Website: apple
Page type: address-validator
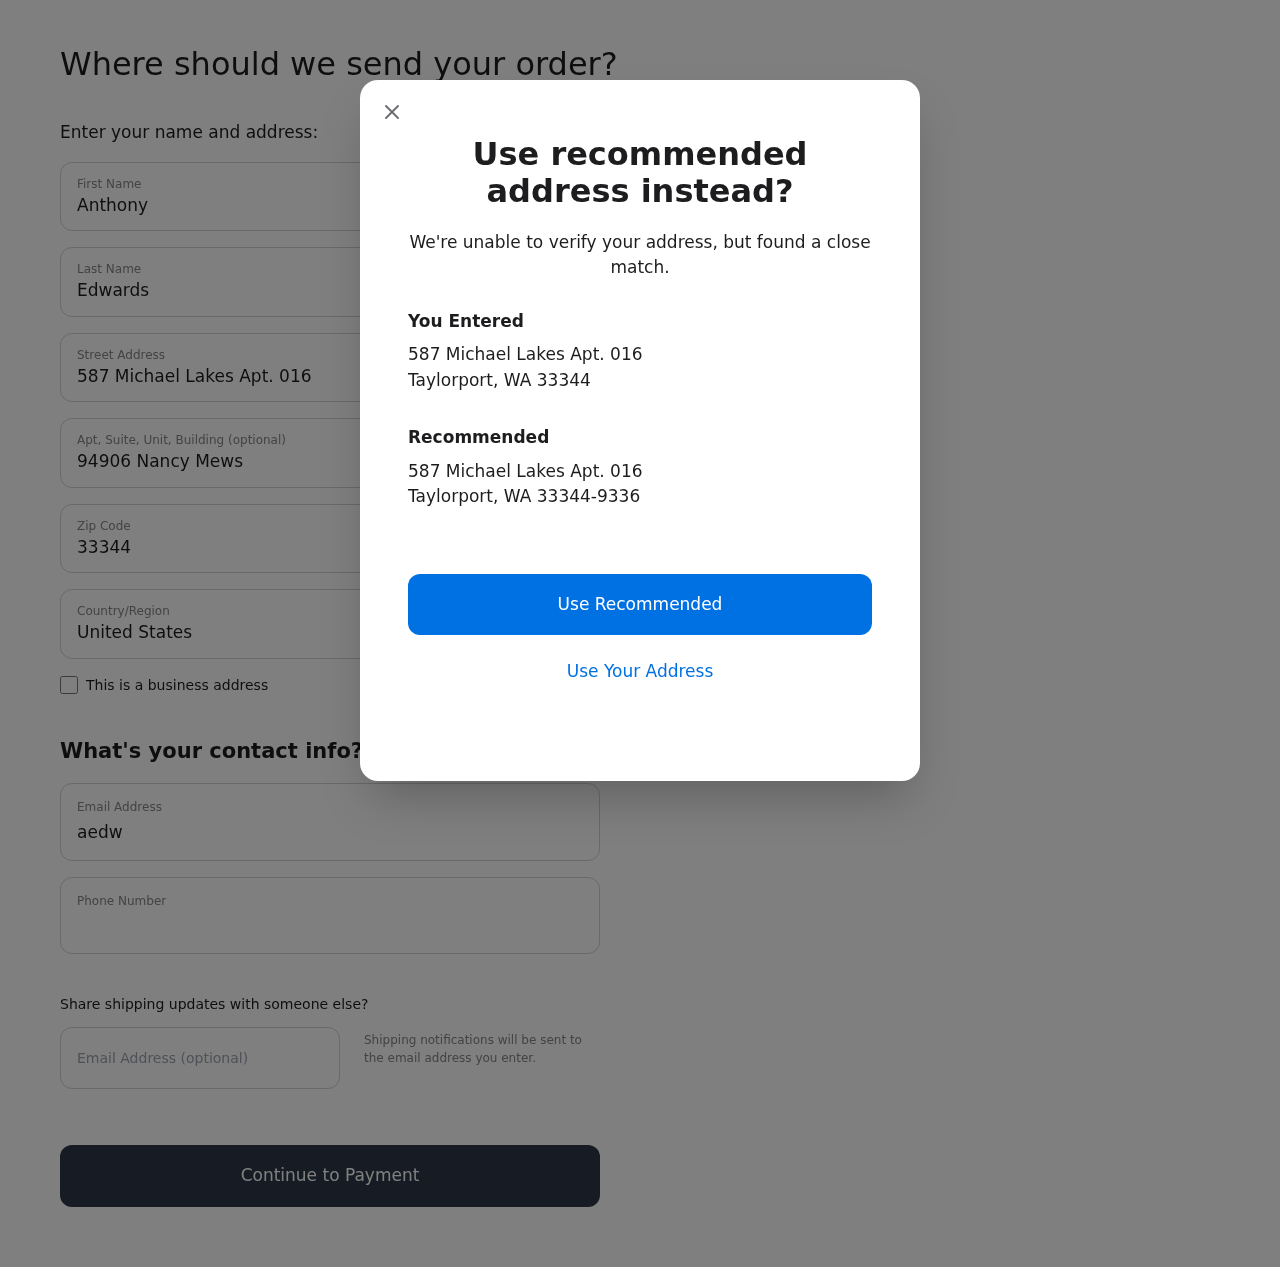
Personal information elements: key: PII_CITY
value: Taylorport
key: PII_COUNTRY
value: United States
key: PII_EMAIL
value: aedwards@gmail.com
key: PII_FIRSTNAME
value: Anthony
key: PII_GIFT_EMAIL
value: donnagonzalez@gmail.com
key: PII_LASTNAME
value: Edwards
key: PII_PHONE
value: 4328931757
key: PII_POSTCODE
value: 33344
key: PII_POSTCODE_FULL
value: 33344-9336
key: PII_STATE_ABBR
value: WA
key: PII_STREET
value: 587 Michael Lakes Apt. 016
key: PII_STREET2
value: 587 Michael Lakes Apt. 016
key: PII_STREET2
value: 94906 Nancy Mews
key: PII_CITY2
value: Taylorport
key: PII_STATE_ABBR2
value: WA